Question:
If you see the image above, you will see that the input field and button are not aligning correctly. I don't know what I am doing wrong.
You can view the page at <URL>
Any help is deeply appreciated.
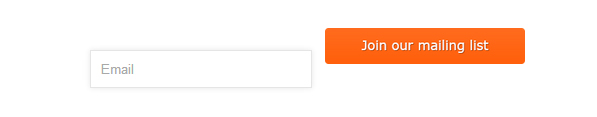
Answer: '''
#bottomform input {
display: inline-block;
vertical-align: middle;
}
'''